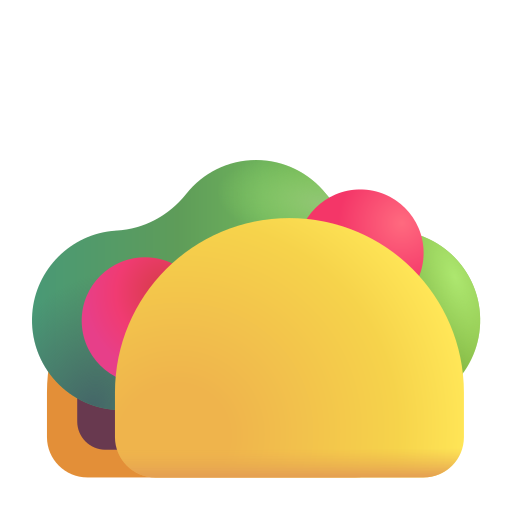
taco color